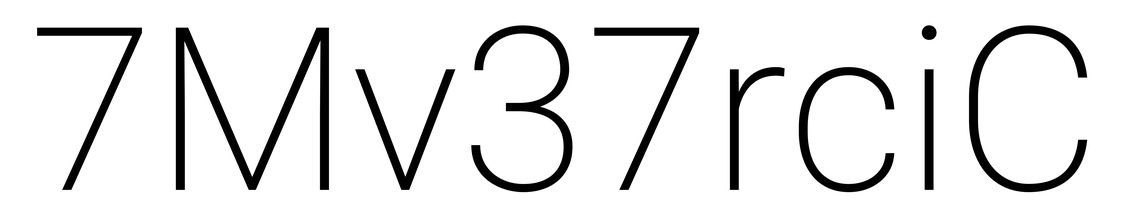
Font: Roboto_ExtraLight